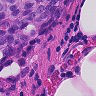
Metastatic tissue present: yes